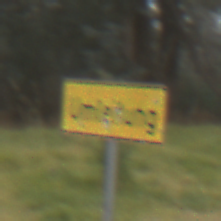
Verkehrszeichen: Umleitungsankuendigung
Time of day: MorningAfternoon
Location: Outdoor (Nature)
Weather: Overcast
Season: NotSpecified
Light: Natural